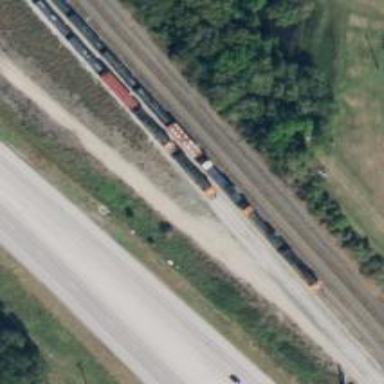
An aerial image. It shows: Rail spur service.